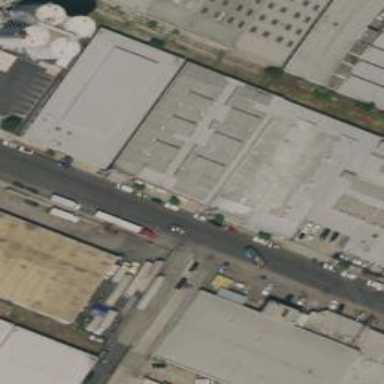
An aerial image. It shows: Warehouse.